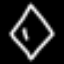
Label: diamond